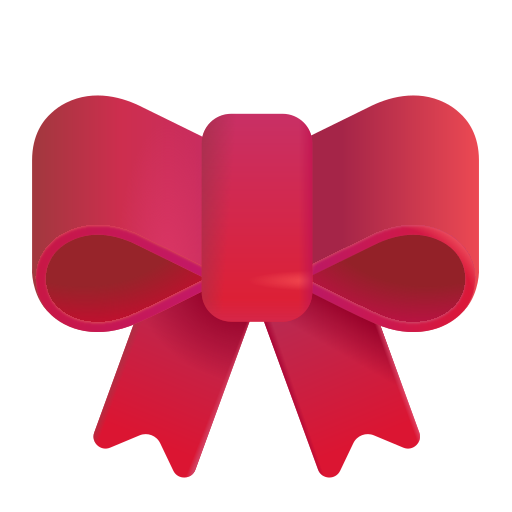
ribbon color